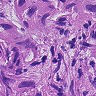
Metastatic tissue present: yes